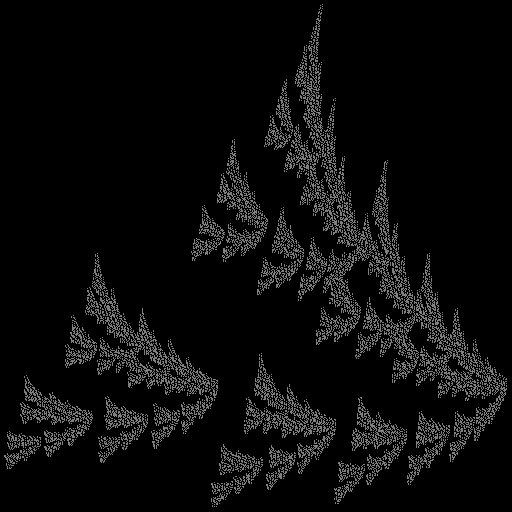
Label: watersprite